Question: I recently switched to Visual Studio 2010.
I have always used good old pixelized fonts as I find it easier to read (One pixel is Black, the other is white... Perfect).
In Visual Studio 2005 I was using bitmap fonts. In VS 2010 It seems that you must use TTF Fonts, so I switched to <URL>.
But now my text is blurry. Here is a screenshot:

How can I disable this useless feature?
I don't want my code to look "pretty" i just want to work with it :)
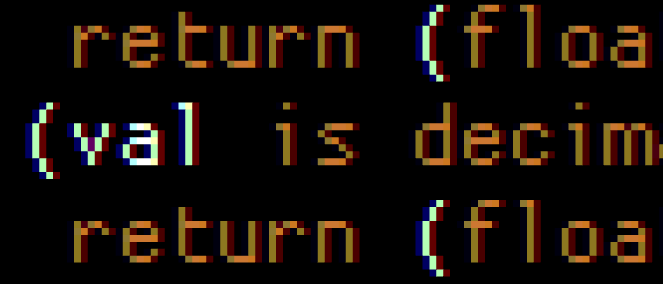
Answer: I try with this tool that was a great solution only for remove clear type on code (text view).
<URL>
I want to have in windows 8 a high dpi options like currently linux versions (for instance cinnamon, excelent and flexible controls to high dpi screens).
I am working with vstudio 2013 and lenovo yoga 2 pro.